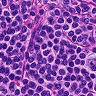
Metastatic tissue present: no